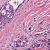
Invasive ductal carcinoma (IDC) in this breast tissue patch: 1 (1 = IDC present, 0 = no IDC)